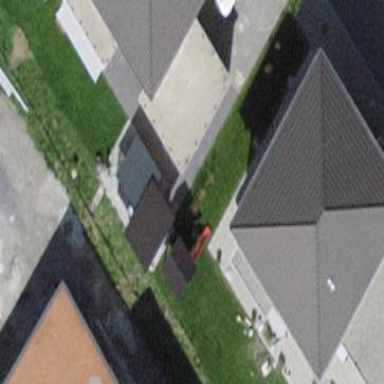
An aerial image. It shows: Garage building.